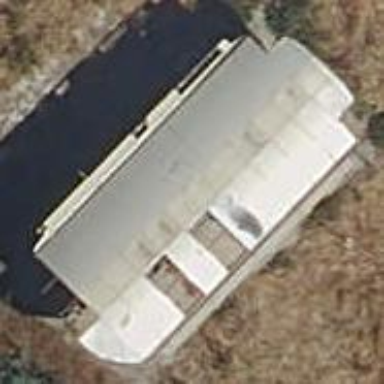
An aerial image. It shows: View of roof of building.